Interaction volume radius: 10 \u00c5
Interaction volume height: 15 \u00c5
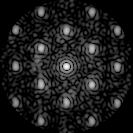
Disorder parameter: 0.306